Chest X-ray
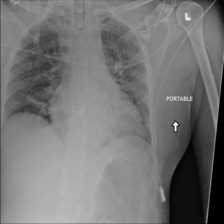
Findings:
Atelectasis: positive
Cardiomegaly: negative
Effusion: negative
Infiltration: negative
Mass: negative
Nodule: negative
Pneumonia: negative
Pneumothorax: negative
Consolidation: negative
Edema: negative
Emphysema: negative
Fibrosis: negative
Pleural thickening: negative
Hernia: negative